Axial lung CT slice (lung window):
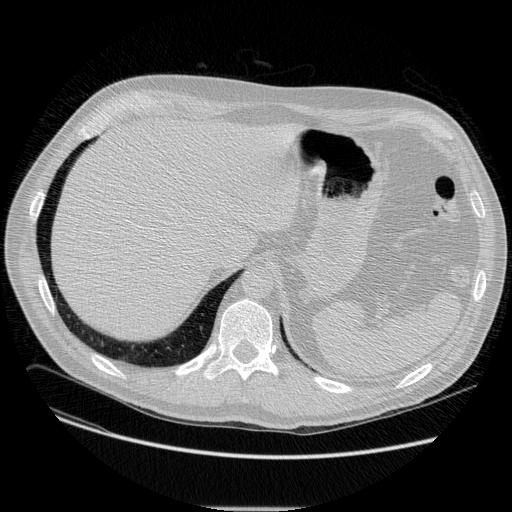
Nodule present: no